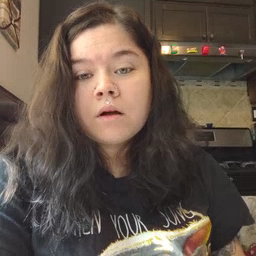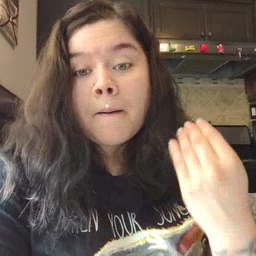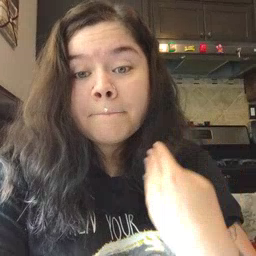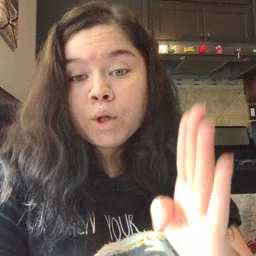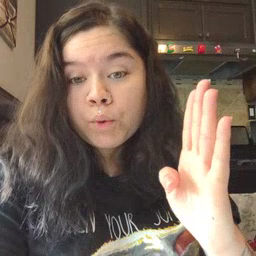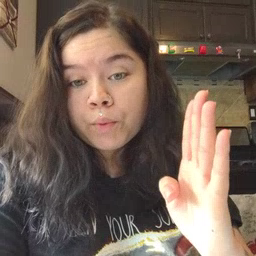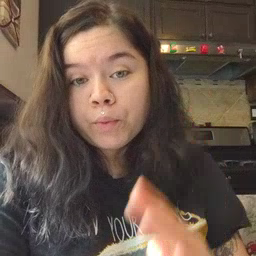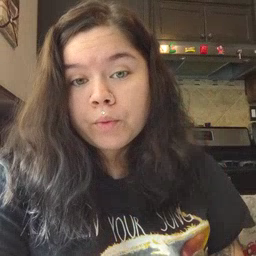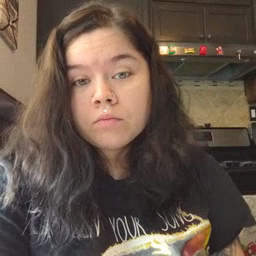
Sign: blue